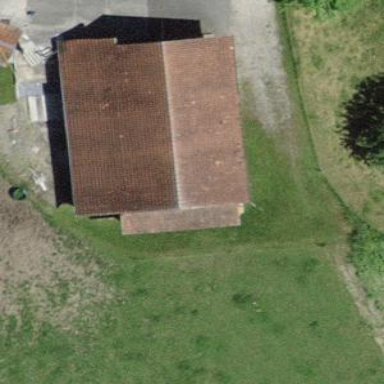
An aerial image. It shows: Garage building.